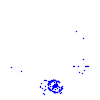
Particle: kaon